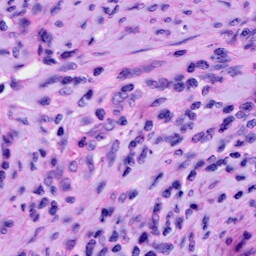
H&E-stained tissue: Cervix